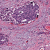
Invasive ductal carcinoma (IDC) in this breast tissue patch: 1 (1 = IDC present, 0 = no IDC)